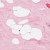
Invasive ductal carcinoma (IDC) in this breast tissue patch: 0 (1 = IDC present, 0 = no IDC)